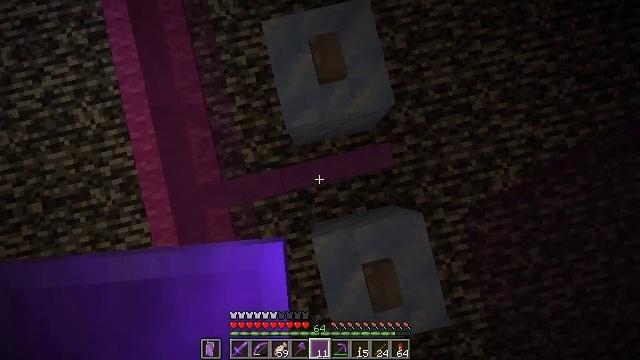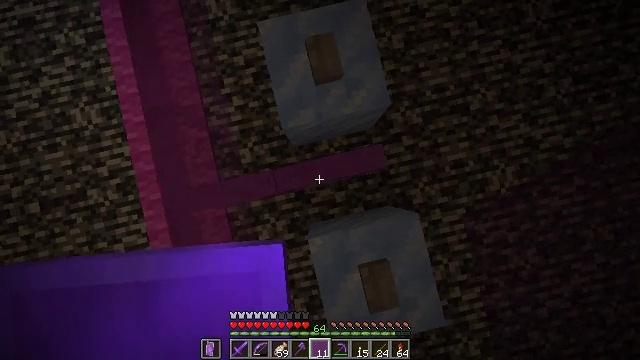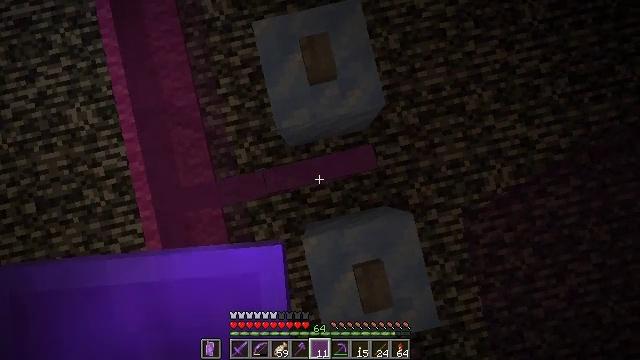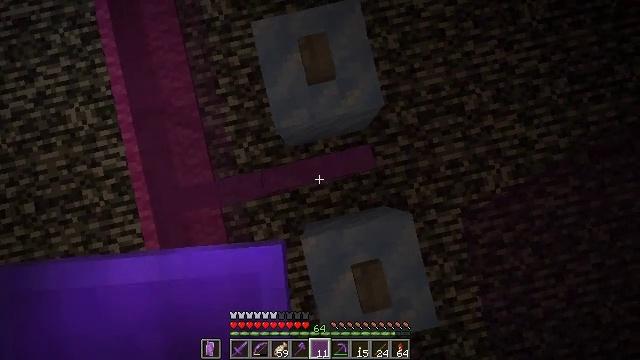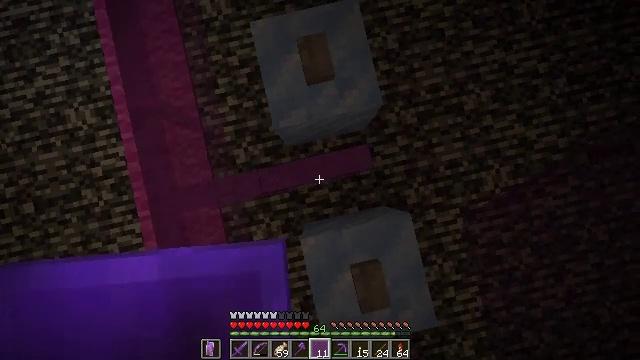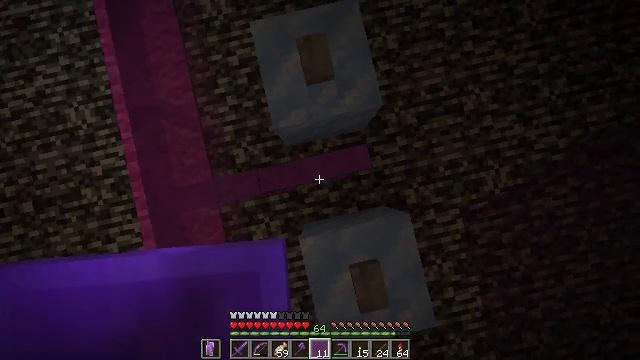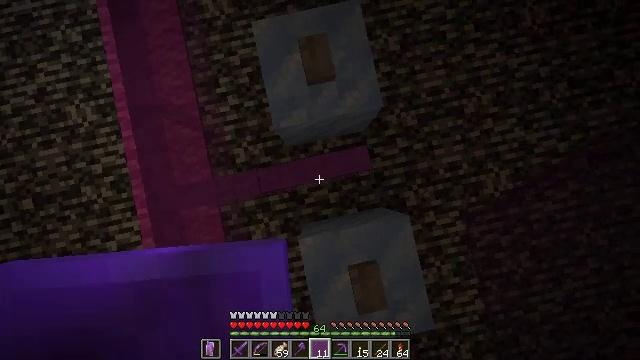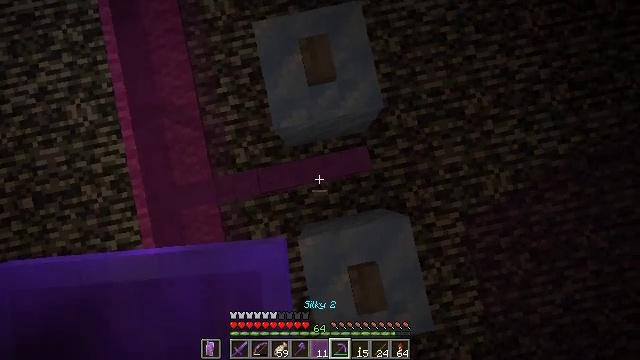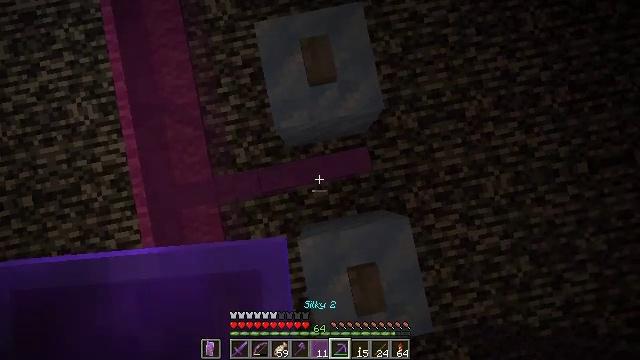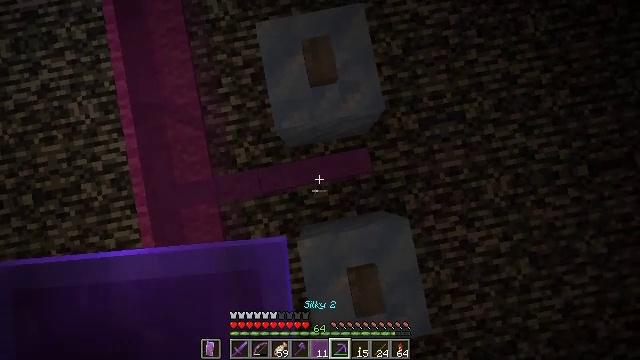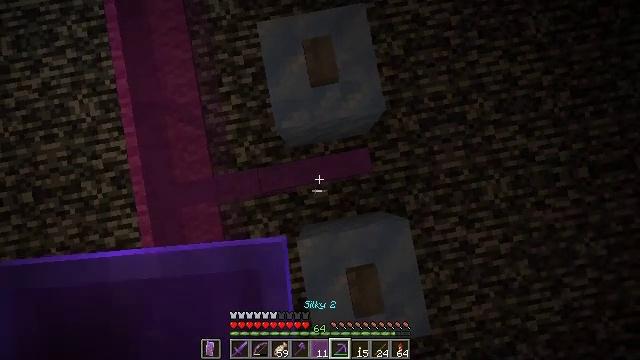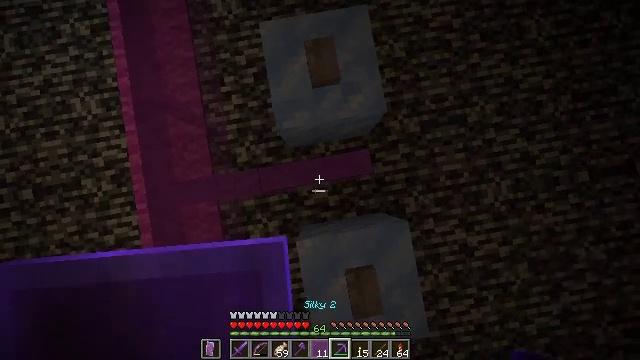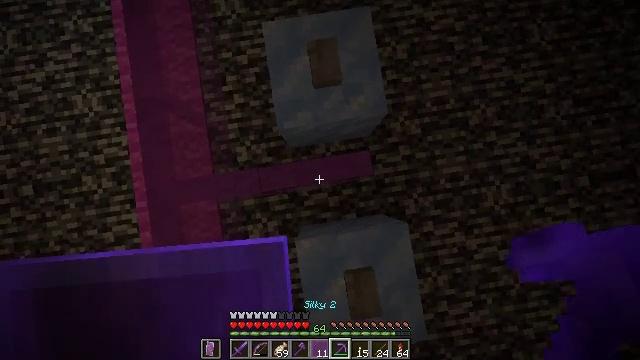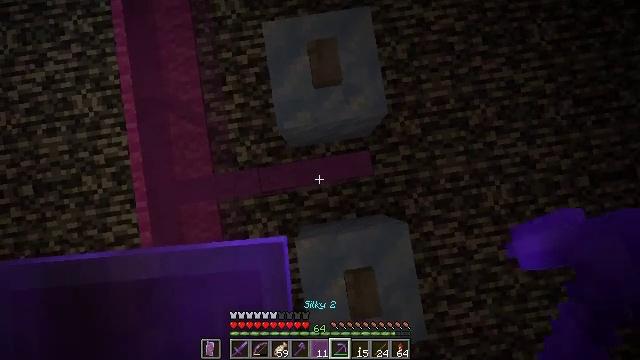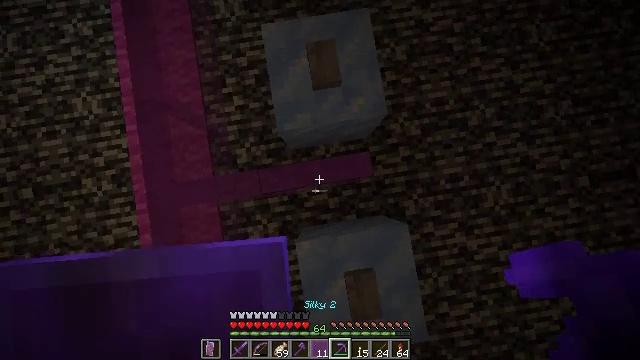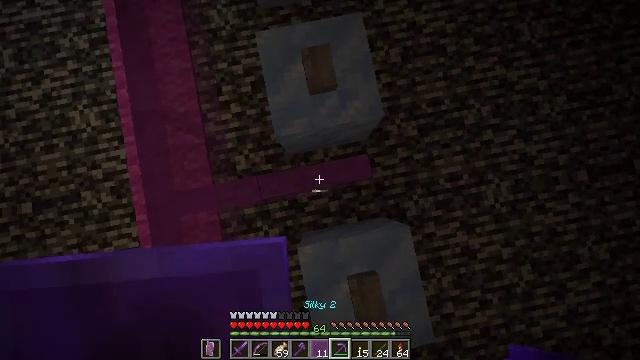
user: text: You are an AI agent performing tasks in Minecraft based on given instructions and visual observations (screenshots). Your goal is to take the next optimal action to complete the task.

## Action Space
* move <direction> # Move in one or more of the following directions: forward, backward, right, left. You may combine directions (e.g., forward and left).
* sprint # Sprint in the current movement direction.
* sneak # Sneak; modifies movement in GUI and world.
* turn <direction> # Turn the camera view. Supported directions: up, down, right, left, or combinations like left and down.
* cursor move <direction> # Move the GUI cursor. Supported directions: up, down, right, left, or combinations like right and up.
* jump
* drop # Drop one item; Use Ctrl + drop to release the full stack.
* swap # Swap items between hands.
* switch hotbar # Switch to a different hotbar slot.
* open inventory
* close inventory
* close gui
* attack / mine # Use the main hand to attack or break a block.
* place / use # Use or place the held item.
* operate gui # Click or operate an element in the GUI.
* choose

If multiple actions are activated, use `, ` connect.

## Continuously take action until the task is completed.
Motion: motion action
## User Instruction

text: Break the magenta stained glass pane.
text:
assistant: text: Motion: move right, sneak
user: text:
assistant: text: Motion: sneak
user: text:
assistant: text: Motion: sneak
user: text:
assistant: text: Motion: sneak
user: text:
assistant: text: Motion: sneak
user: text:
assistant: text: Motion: sneak
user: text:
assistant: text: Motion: sneak
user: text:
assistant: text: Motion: sneak
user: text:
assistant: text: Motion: sneak
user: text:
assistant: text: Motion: sneak
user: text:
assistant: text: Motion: sneak
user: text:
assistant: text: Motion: sneak
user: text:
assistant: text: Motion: sneak
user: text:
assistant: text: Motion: sneak
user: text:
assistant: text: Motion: sneak, turn right
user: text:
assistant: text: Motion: sneak
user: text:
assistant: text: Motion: sneak
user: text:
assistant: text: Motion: sneak
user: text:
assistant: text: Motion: sneak
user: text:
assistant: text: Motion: sneak, attack / mine
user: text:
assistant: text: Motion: sneak, attack / mine
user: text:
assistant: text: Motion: sneak, attack / mine
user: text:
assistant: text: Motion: sneak, attack / mine
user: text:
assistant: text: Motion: sneak, attack / mine
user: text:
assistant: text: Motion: sneak, attack / mine
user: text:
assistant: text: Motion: sneak, attack / mine
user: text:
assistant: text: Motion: sneak, attack / mine
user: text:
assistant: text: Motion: sneak, attack / mine
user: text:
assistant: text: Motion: sneak, attack / mine
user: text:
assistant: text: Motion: sneak, attack / mine